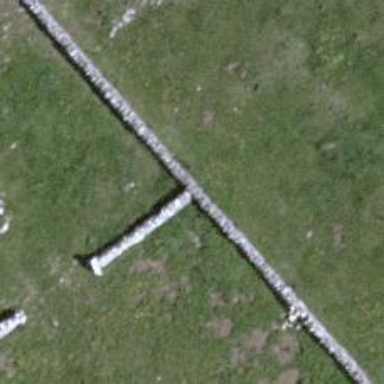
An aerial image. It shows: Wall barrier.